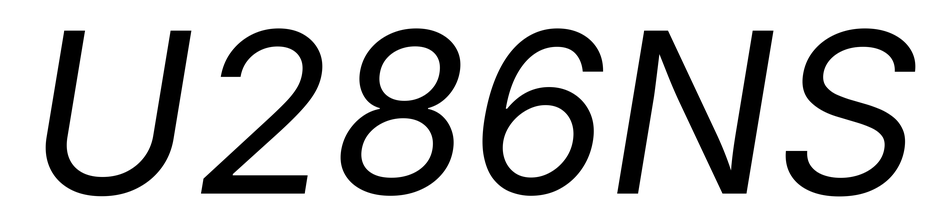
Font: Inter-Italic_Italic